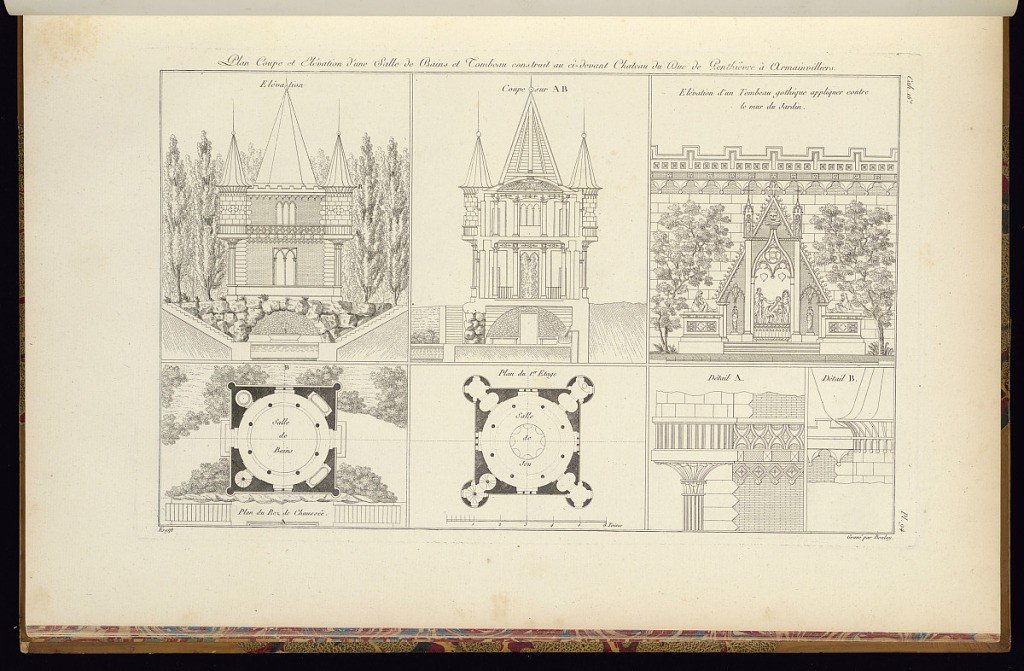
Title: Plan Coupe et Elévation d’une Salle de Bains et Tombeau construit au ci-devant Chateau du Duc de Penthièvre à Armainvilliers
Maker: Jean-Charles Krafft, French, 1764 - 1833
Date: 1812
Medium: Etching and engraving on paper
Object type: Print
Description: An architectural print with two exterior elevations, an interior sectional view, two floor plans, and architectural details for garden buildings in the grounds of a chateau, including a gothic style tomb, and a bath house. The plate is titled, numbered, and signed.